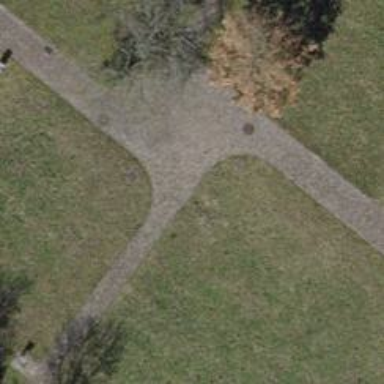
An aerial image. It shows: Footway with surface made of sett.